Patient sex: F
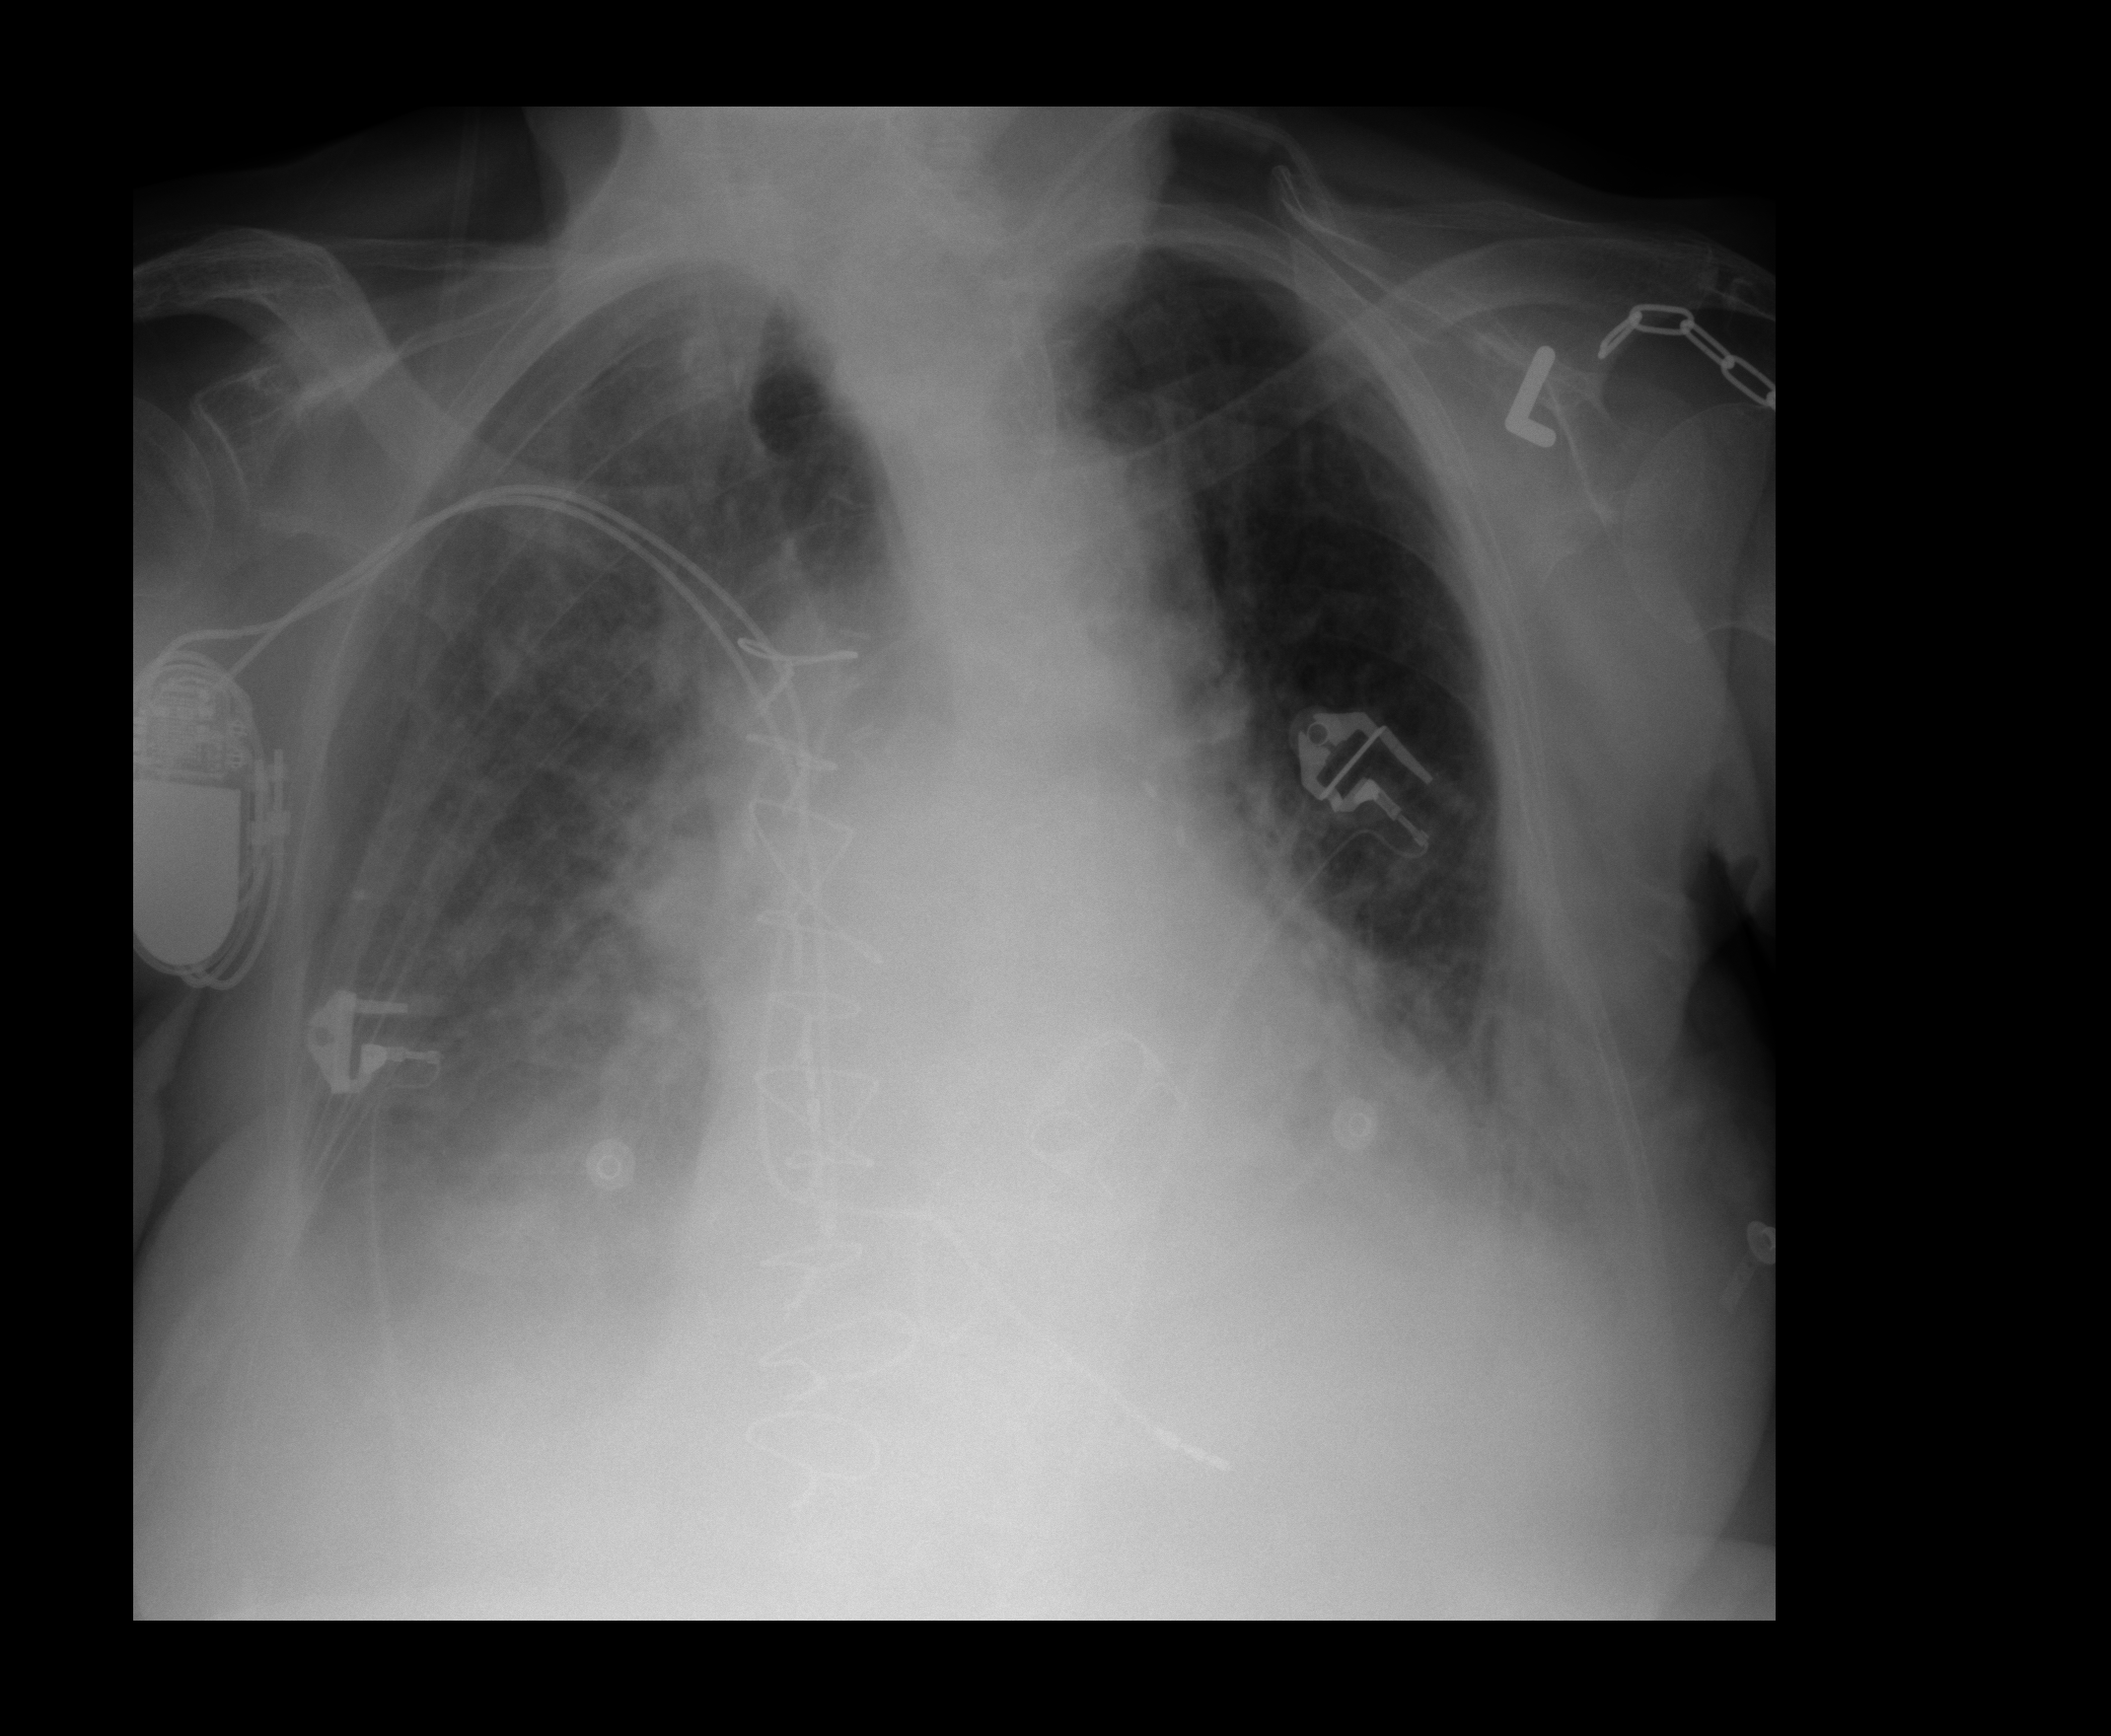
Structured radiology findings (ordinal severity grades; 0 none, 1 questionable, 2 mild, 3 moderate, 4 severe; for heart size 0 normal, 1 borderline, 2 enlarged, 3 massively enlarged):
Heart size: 2
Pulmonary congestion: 2
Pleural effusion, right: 2
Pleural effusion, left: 2
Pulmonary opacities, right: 2
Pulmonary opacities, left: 2
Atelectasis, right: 3
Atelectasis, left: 2